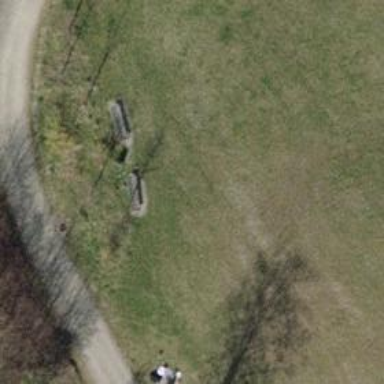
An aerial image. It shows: Brown bench.